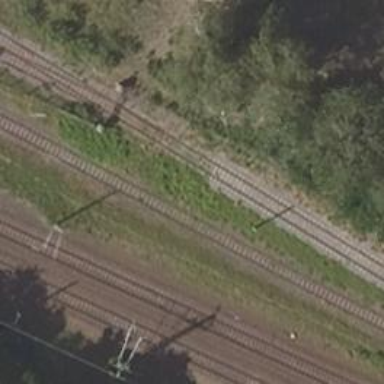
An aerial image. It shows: Railway switch.